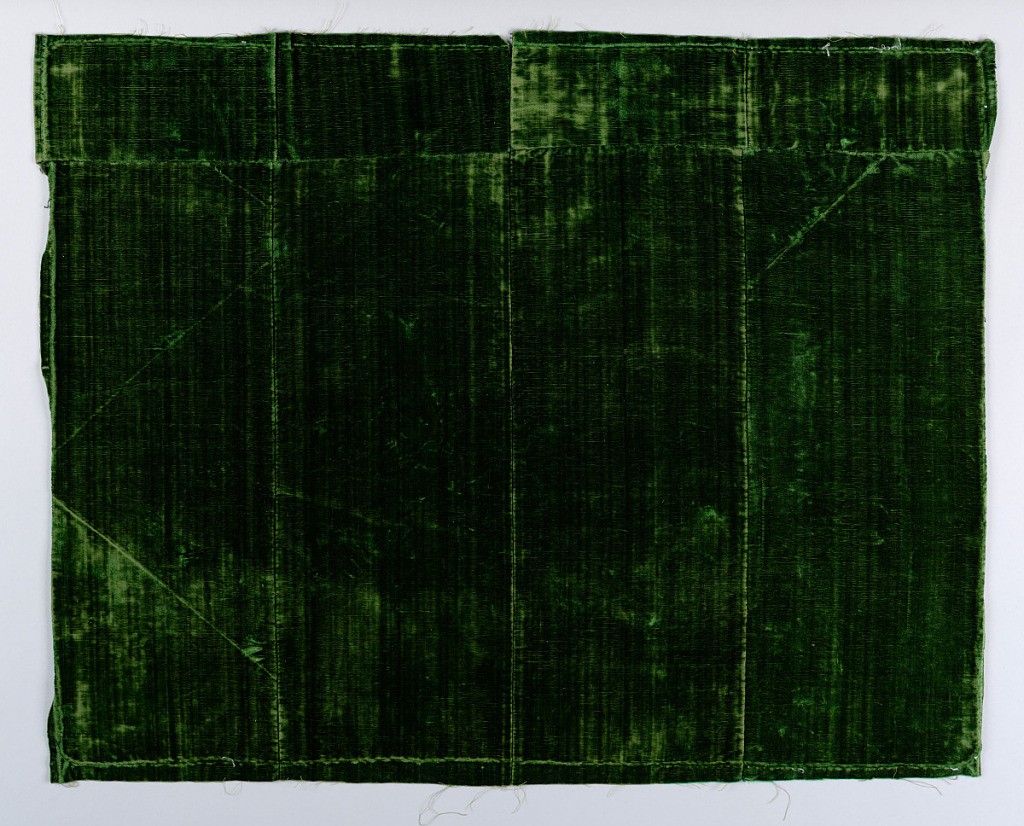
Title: Fragment
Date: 19th century
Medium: silk Technique: unpatterned velvet
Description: a) eight pieces of unpatterned green velvet sewn together
b) four pieces of unpatterned green velvet sewn together
c) four pieces of unpatterned green velvet sewn together